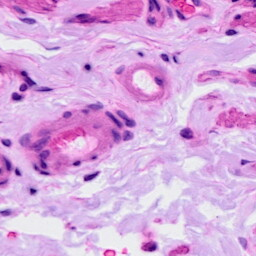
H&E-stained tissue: Ovarian